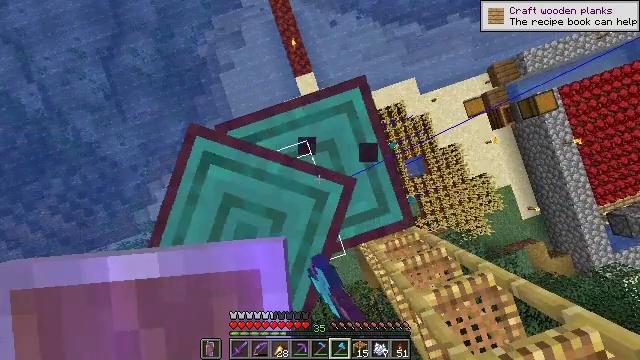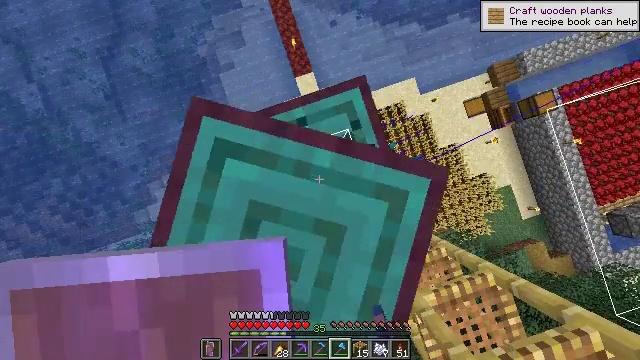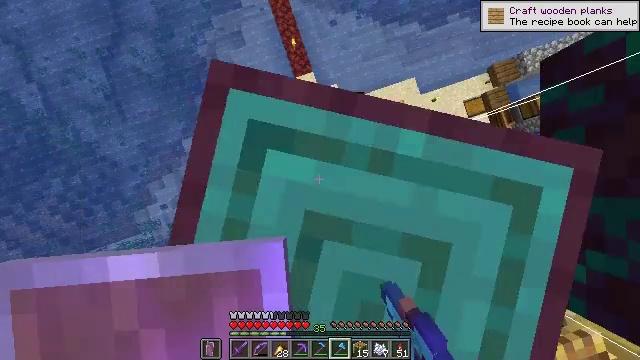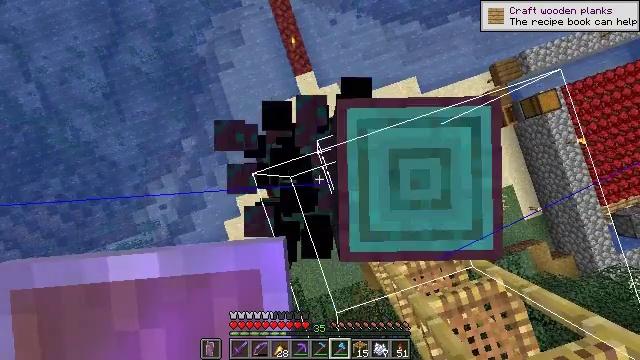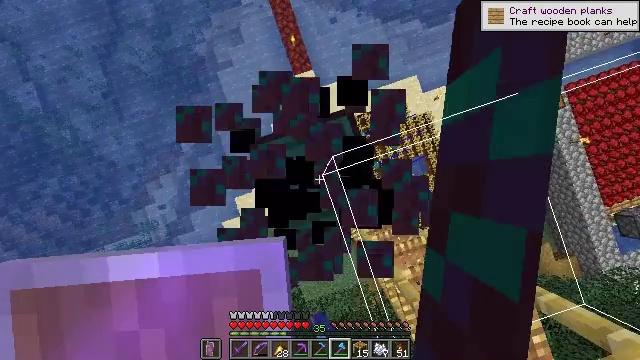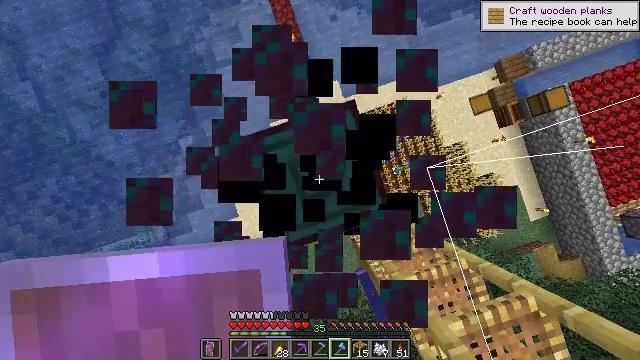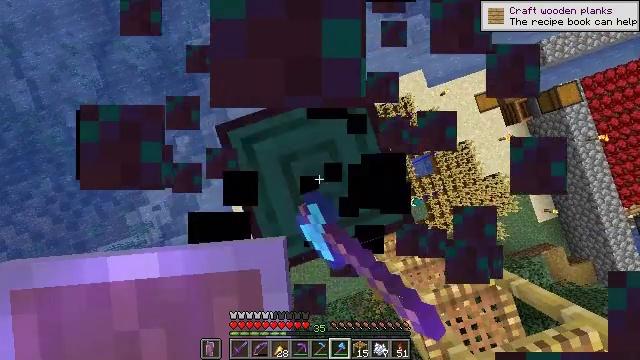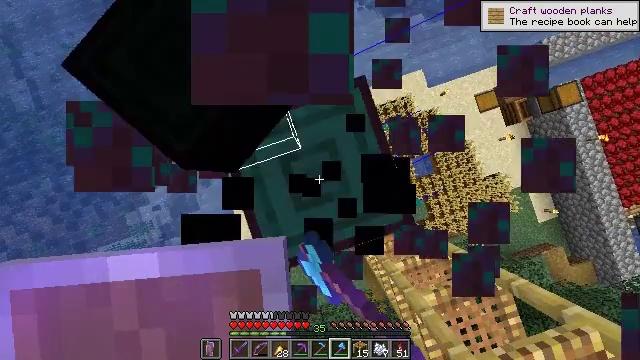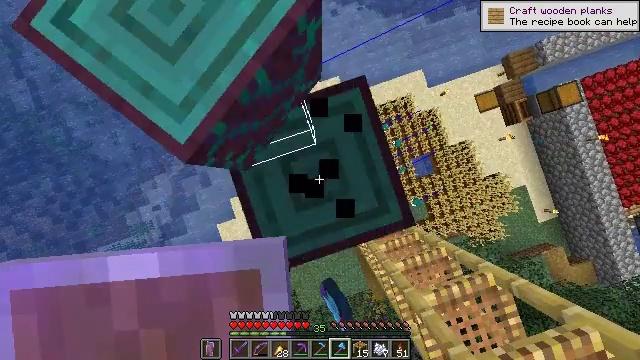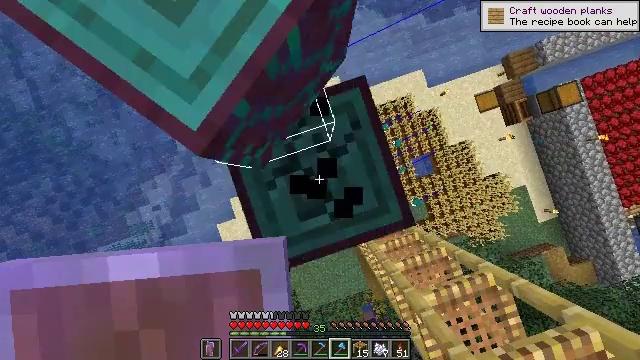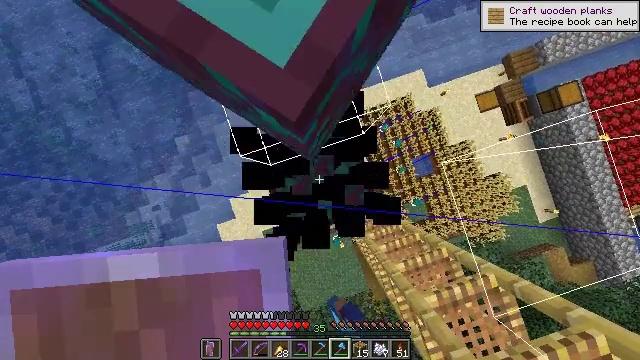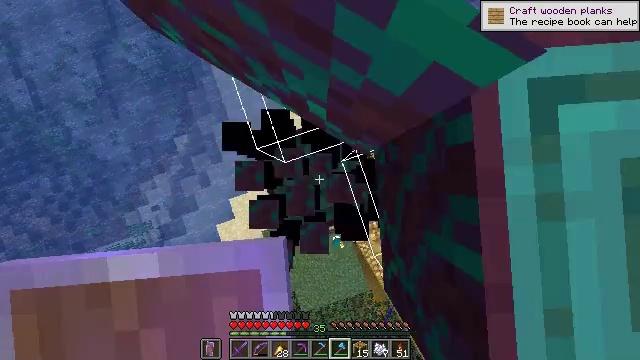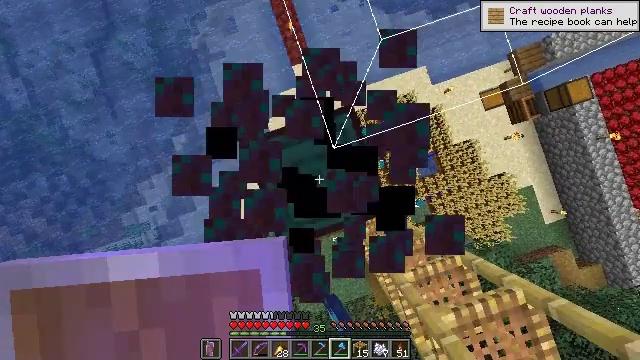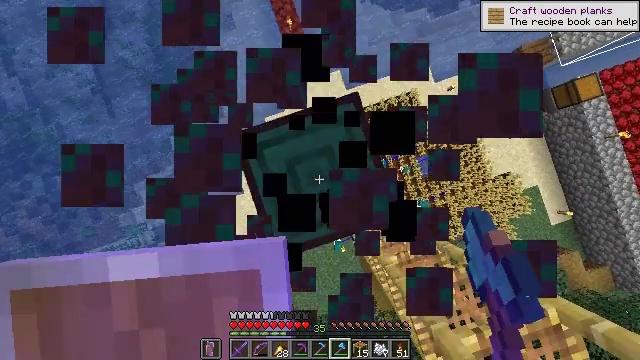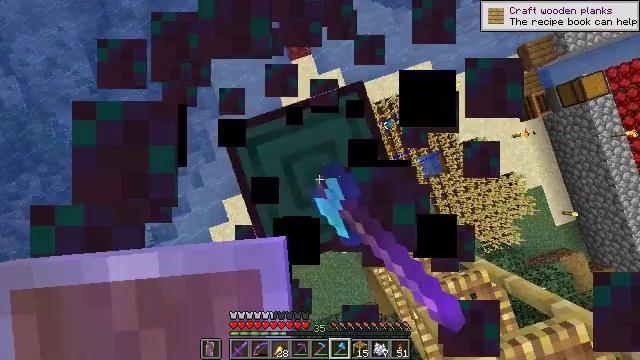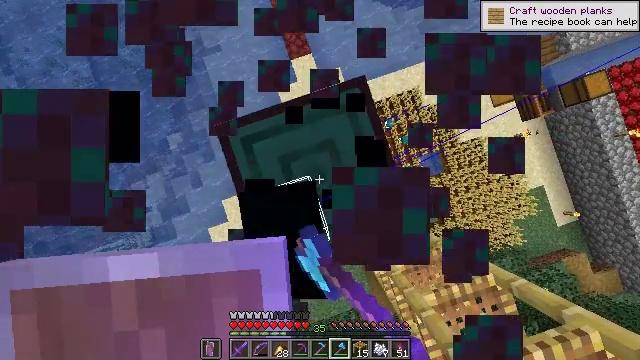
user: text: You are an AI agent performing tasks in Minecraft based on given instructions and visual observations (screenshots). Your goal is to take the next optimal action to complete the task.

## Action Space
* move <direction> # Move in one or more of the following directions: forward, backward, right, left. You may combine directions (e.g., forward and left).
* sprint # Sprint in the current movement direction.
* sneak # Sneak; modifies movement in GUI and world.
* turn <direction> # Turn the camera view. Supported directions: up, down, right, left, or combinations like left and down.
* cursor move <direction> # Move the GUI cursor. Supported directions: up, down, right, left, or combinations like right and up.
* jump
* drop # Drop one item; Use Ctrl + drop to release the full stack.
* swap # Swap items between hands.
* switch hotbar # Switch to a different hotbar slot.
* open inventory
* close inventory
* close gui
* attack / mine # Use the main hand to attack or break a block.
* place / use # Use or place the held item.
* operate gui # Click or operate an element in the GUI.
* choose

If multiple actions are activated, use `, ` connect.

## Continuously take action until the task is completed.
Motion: motion action
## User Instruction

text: Gather warped stem with an axe.
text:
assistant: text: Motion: attack / mine
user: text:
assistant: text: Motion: attack / mine
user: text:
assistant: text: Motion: attack / mine
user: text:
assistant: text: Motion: attack / mine
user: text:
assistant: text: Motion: attack / mine
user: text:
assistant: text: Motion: attack / mine
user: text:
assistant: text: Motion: attack / mine
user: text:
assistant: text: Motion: attack / mine
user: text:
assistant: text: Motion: attack / mine
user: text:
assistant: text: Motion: attack / mine
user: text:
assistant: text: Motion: attack / mine
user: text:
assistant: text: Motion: attack / mine
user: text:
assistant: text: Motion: attack / mine
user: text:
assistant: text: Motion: attack / mine
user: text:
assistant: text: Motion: attack / mine
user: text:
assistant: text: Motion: attack / mine
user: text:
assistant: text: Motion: attack / mine
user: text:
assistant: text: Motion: attack / mine
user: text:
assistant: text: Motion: attack / mine
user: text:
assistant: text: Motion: attack / mine
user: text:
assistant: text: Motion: attack / mine
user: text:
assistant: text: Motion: attack / mine
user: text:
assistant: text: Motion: attack / mine
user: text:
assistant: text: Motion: attack / mine
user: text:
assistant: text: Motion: attack / mine
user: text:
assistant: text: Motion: attack / mine
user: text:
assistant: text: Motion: attack / mine
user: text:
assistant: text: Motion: attack / mine
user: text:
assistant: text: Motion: attack / mine
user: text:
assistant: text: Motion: attack / mine